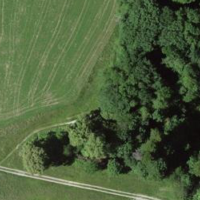
EUNIS habitat code: 41
Species observed at this site:
Lamium galeobdolon